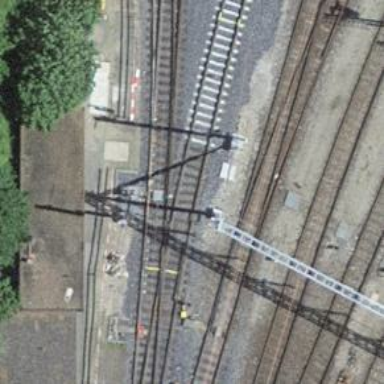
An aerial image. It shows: Railway switch.